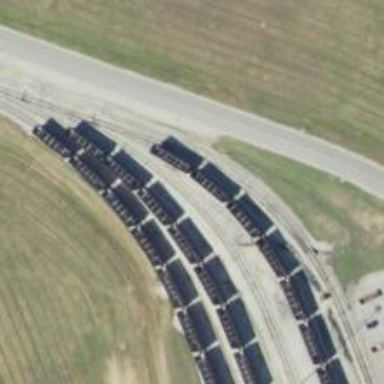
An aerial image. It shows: Railway yard in service.